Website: slack
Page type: payment
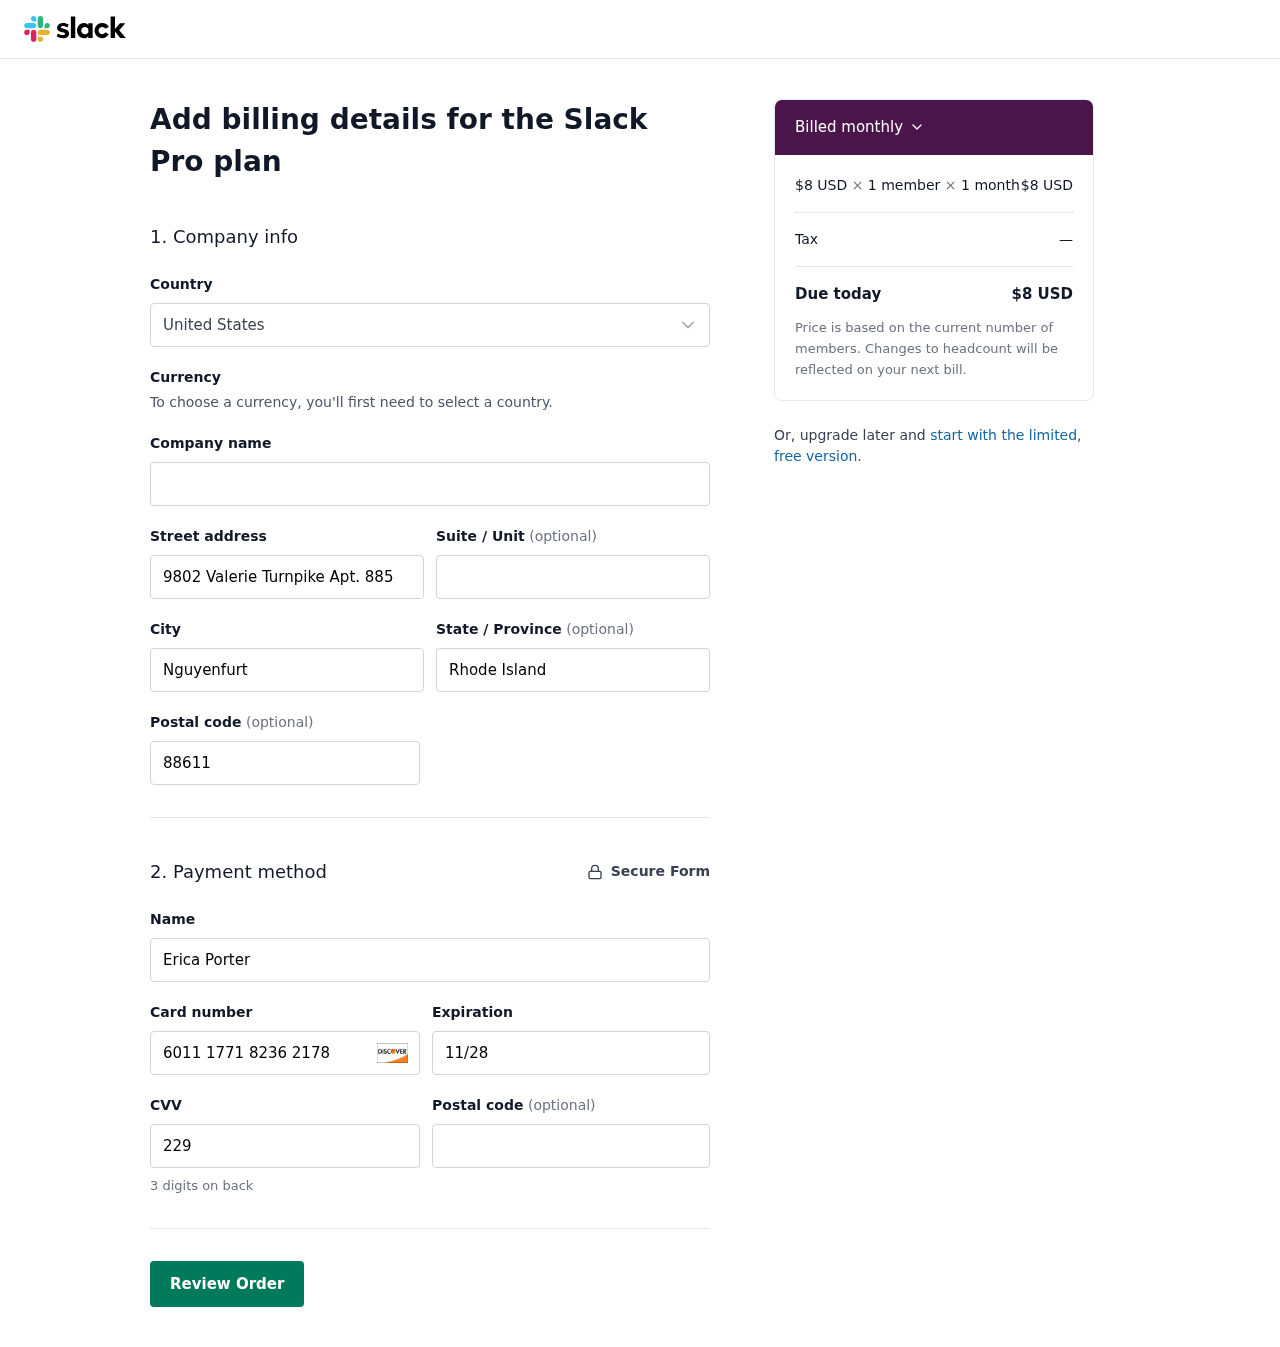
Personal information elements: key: PII_COUNTRY
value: United States
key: PII_STREET
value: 9802 Valerie Turnpike Apt. 885
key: PII_CITY
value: Nguyenfurt
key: PII_STATE
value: Rhode Island
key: PII_POSTCODE
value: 88611
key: PII_FULLNAME
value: Erica Porter
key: PII_CARD_NUMBER
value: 6011 1771 8236 2178
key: PII_CARD_EXPIRY
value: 11/28
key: PII_CARD_CVV
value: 229
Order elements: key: ORDER_PRICE_PER_MEMBER
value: $8 USD
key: ORDER_NUM_MEMBERS
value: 1 member
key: ORDER_NUM_MONTHS
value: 1 month
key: ORDER_SUBTOTAL
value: $8 USD
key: ORDER_TAX
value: —
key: ORDER_TOTAL
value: $8 USD